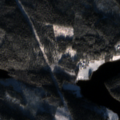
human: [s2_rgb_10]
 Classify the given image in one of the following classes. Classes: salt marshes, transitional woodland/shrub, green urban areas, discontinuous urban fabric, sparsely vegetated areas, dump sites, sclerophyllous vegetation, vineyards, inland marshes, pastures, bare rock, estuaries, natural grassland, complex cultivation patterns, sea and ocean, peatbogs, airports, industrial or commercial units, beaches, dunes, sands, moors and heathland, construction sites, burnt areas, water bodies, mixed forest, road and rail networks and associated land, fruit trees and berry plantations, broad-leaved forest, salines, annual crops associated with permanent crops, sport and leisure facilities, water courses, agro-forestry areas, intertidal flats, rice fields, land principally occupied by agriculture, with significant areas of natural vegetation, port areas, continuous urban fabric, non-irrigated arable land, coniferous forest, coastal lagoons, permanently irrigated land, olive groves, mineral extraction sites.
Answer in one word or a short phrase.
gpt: non-irrigated arable land, coniferous forest, mixed forest, transitional woodland/shrub, water bodies